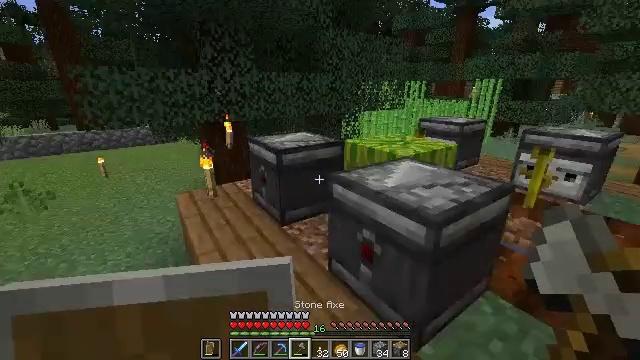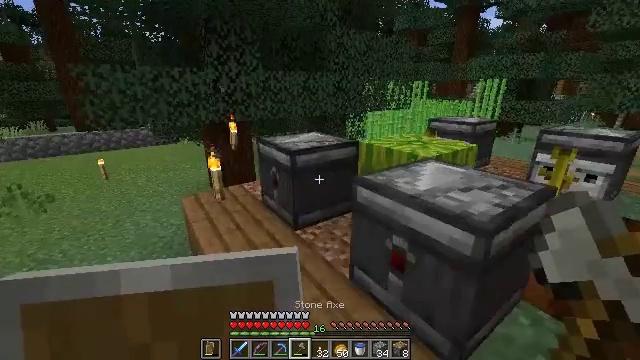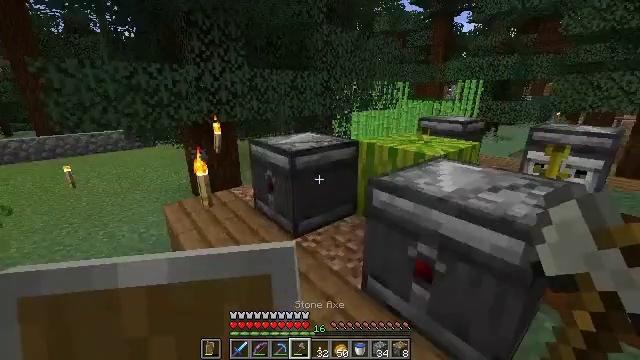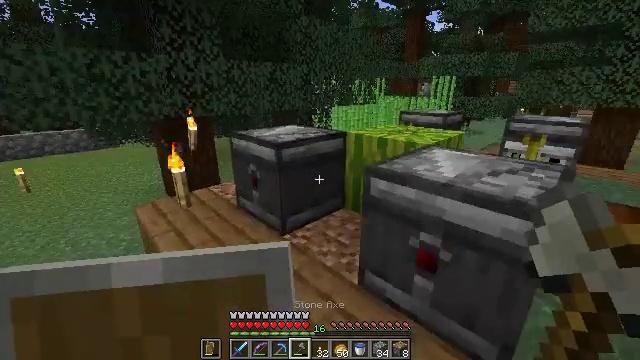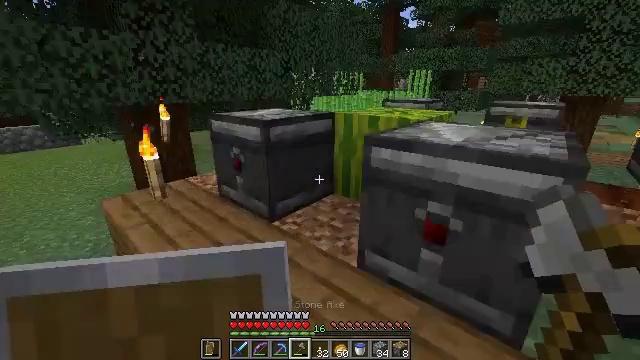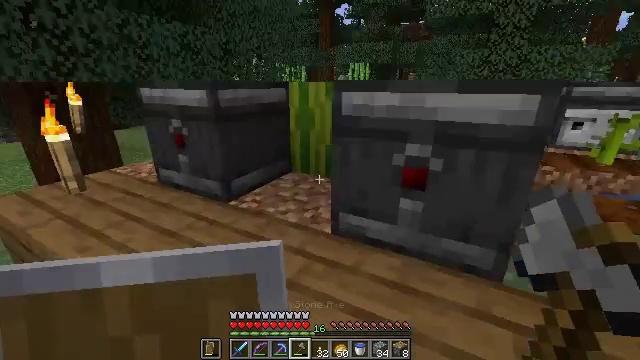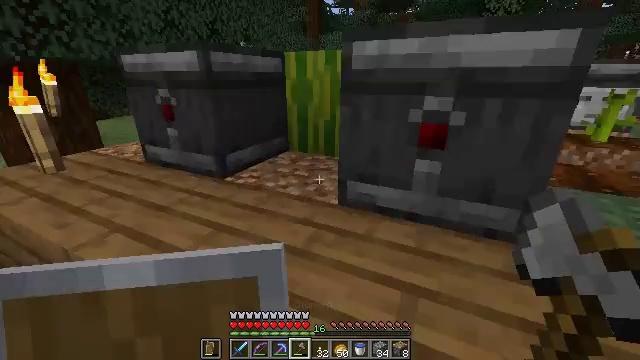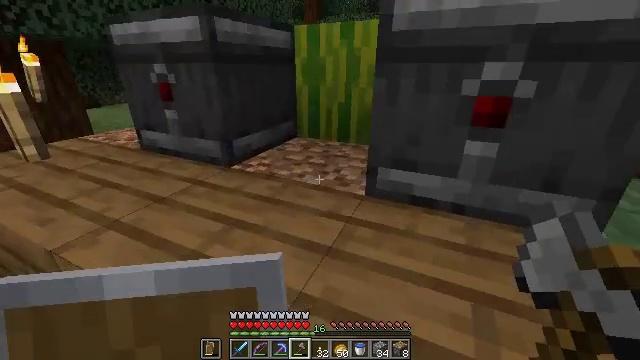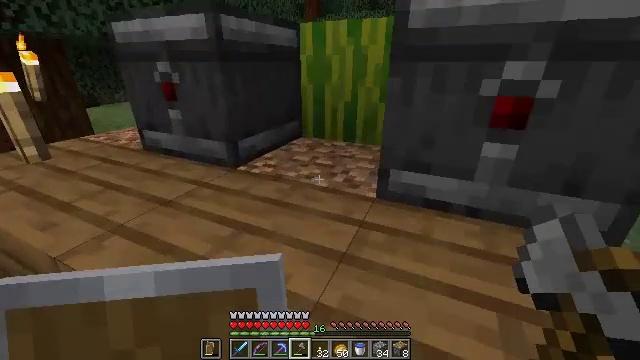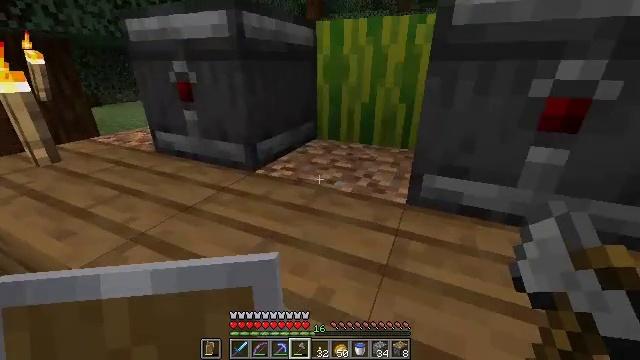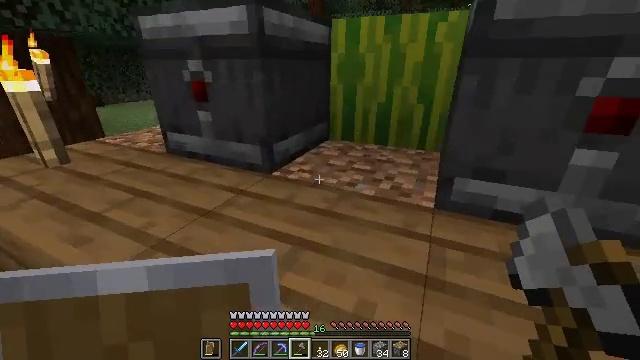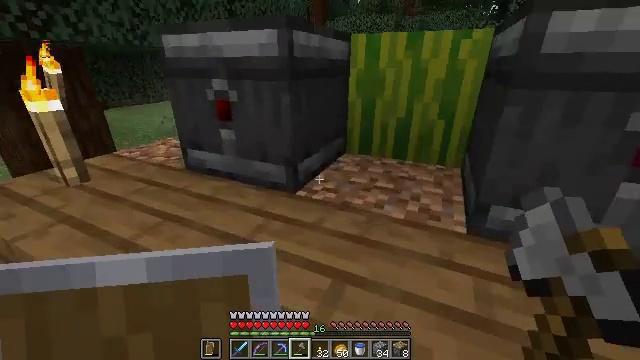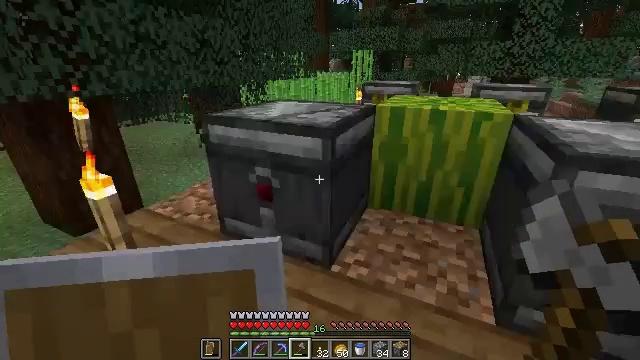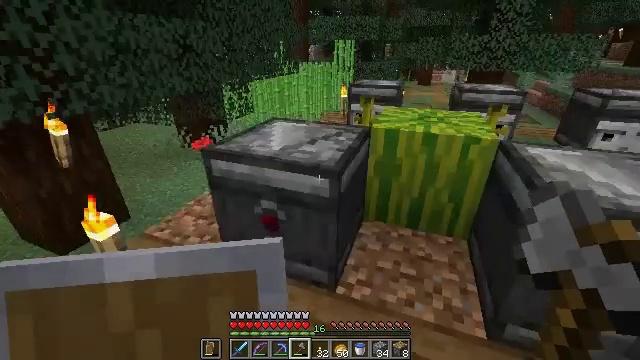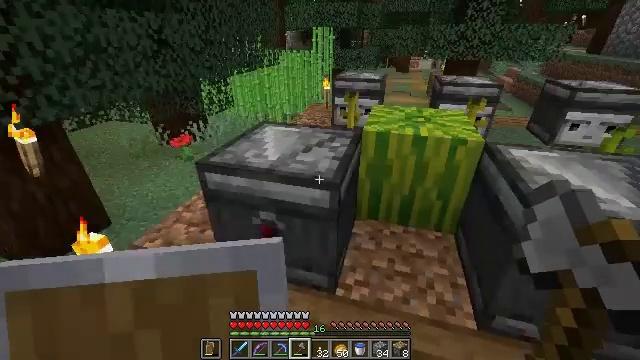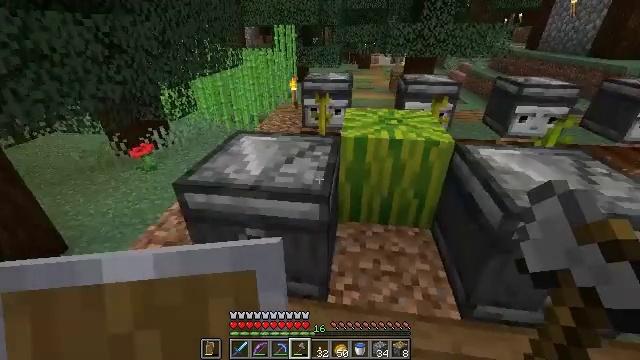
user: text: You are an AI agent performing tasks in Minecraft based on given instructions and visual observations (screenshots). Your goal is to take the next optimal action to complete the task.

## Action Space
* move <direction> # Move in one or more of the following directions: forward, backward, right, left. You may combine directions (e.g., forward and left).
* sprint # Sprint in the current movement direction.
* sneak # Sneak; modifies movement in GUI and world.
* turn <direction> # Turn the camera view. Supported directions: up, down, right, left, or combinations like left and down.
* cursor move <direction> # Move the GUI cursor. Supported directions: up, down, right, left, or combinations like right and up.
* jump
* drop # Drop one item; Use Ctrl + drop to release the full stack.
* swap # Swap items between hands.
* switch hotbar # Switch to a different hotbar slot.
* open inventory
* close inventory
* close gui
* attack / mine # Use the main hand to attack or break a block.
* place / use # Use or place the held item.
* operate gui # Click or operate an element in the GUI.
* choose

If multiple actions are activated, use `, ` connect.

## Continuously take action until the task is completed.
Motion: motion action
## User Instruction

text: Retrieve the torch.
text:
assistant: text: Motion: move forward and move left
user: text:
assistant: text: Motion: move forward and move left, turn right
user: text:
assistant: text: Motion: move forward and move left, turn right
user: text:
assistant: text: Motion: move forward and move left, turn right
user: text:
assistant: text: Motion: move forward and move left, turn right
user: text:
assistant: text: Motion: move forward, turn right and down
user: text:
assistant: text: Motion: move forward, turn down
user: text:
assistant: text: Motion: move forward
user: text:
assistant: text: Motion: move forward and move left
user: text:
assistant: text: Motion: move forward and move left
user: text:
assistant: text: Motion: move forward and move left, jump
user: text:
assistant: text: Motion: move forward and move left, jump
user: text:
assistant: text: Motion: move forward and move left, turn right and down, jump
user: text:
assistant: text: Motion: move forward and move left, turn right and down
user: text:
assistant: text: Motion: move forward, turn right
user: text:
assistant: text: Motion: move forward, turn right
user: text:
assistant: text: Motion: no_op
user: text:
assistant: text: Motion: turn right and up
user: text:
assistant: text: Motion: turn right
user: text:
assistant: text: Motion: turn right and up
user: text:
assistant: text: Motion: move forward and move right, turn right and down
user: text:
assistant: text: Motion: move forward and move right, turn right and down
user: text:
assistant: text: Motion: move forward
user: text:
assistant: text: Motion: move forward
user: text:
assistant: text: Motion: move forward and move right, turn right
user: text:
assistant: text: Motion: move forward and move right
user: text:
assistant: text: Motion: move forward and move right
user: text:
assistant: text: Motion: move forward and move right
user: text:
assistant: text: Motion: move forward
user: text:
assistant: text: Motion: move forward